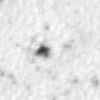
Label: no_change